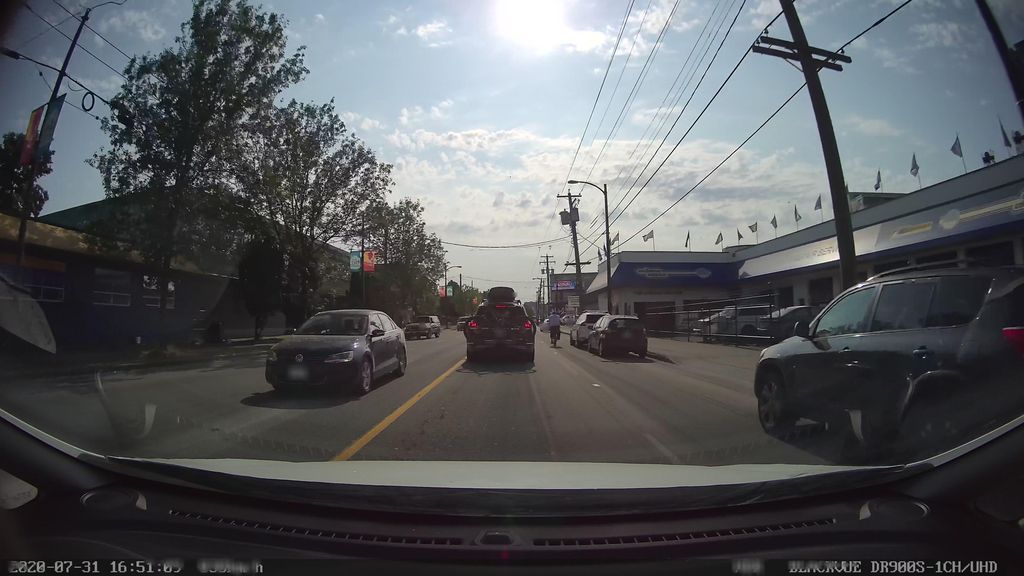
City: vancouver